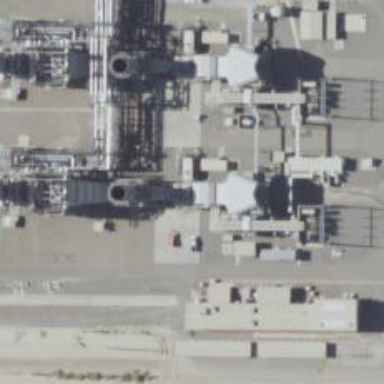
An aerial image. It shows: Gas turbine generator powered by gas.